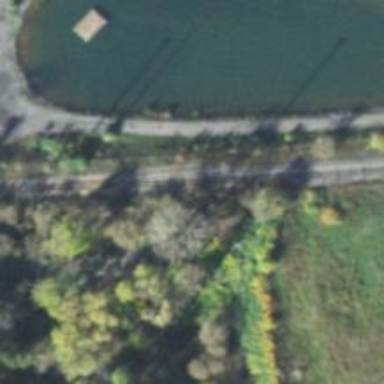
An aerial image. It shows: Disused railway spur.